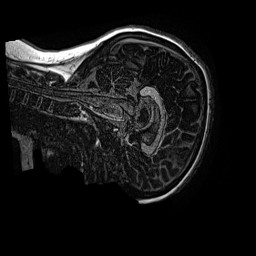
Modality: MP2RAGE
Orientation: sagittal
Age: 11
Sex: female
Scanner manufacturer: siemens
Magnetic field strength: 3 T
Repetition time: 4 s
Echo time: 0.00299 s